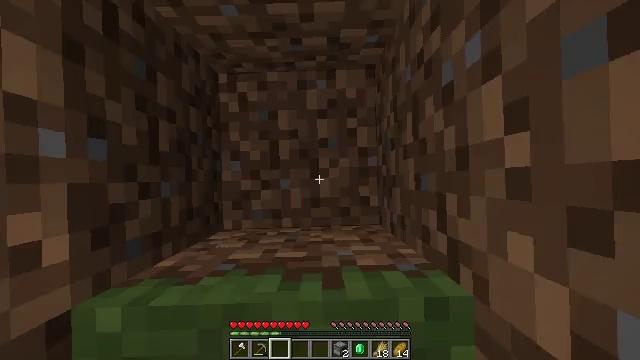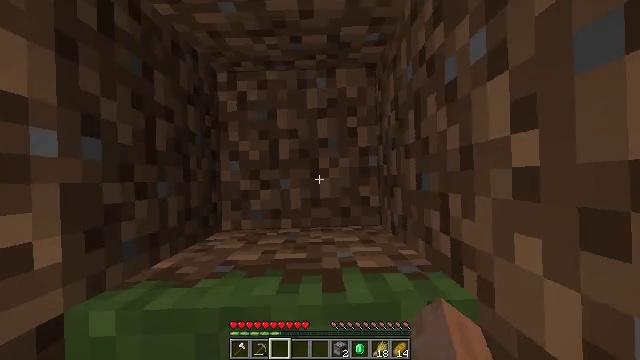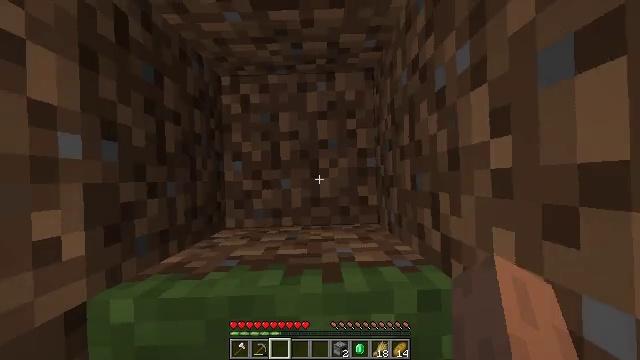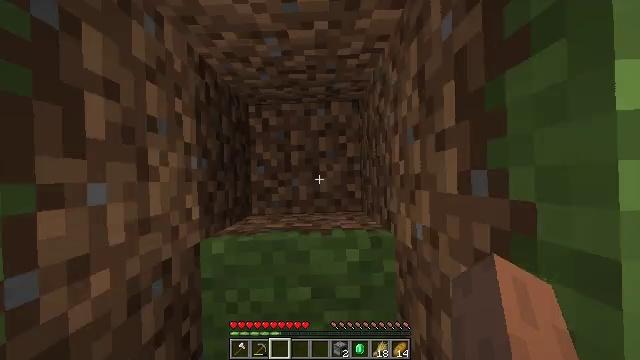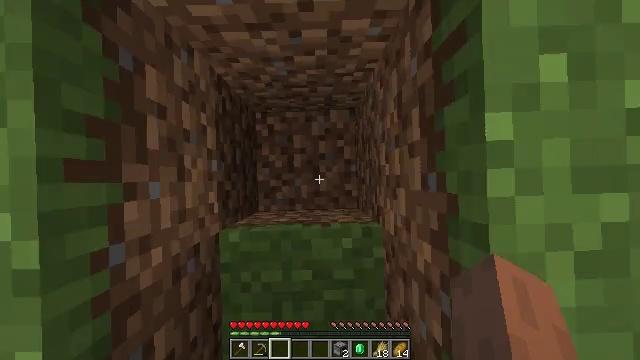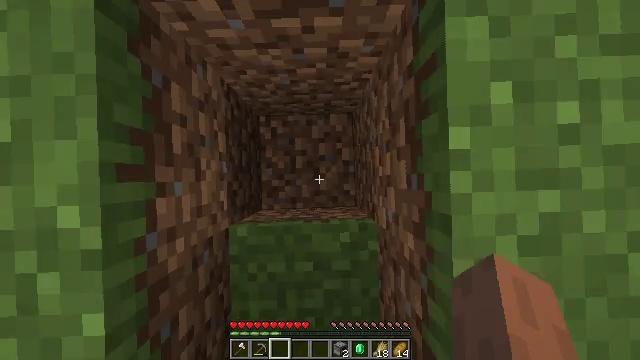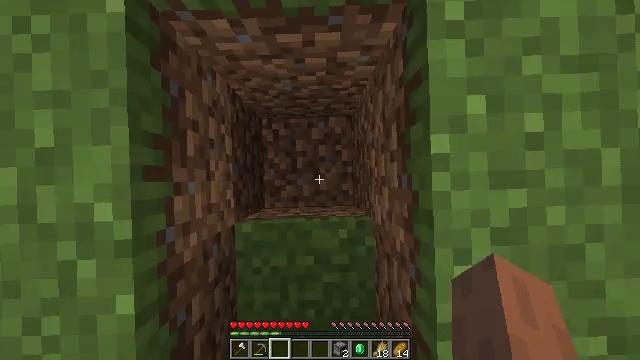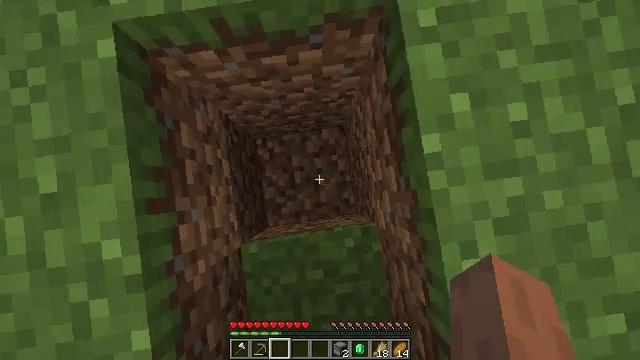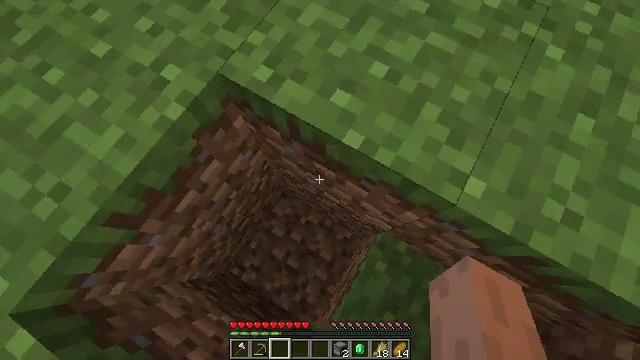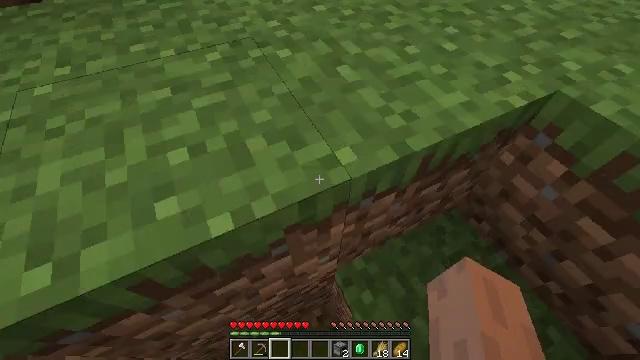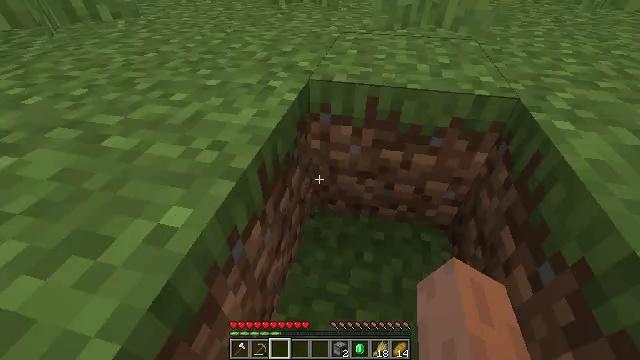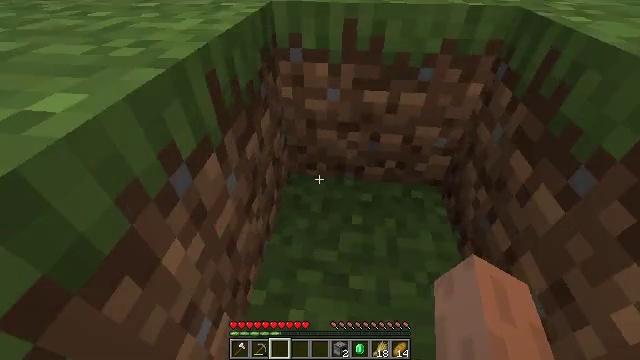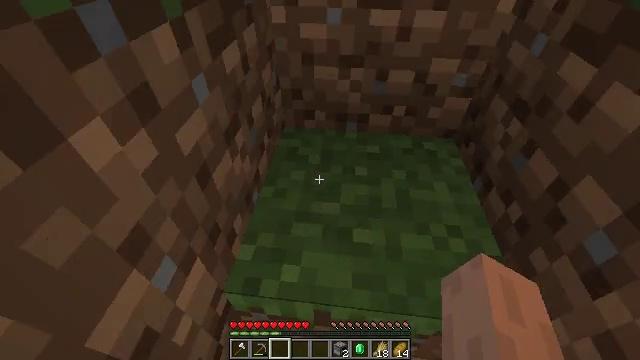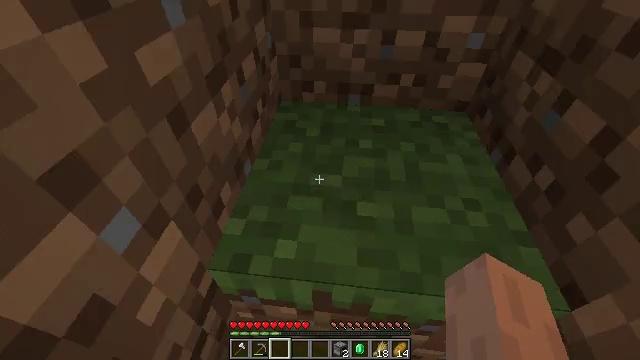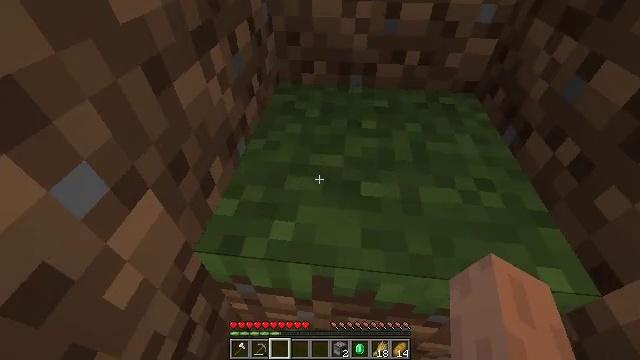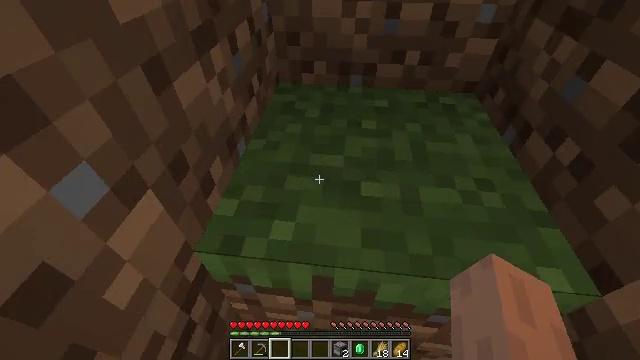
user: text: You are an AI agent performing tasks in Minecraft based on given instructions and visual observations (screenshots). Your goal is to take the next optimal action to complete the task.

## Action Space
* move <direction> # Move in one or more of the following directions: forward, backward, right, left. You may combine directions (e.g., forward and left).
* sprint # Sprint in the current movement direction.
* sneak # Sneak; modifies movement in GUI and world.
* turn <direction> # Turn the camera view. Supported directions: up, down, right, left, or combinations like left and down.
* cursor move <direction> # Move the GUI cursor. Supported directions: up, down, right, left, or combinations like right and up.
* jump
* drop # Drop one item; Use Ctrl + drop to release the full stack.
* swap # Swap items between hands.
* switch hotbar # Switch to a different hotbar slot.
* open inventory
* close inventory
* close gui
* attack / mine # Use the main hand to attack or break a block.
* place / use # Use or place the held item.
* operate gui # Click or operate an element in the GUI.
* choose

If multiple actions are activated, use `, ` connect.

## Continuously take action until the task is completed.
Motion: motion action
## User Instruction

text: Break the green bed to move it.
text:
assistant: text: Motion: jump
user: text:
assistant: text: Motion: jump
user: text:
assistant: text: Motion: jump
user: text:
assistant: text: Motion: jump
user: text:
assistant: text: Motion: jump
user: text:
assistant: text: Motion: jump
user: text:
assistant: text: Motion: turn right and up, jump
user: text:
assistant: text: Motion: turn right and up, jump
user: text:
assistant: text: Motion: turn right and up
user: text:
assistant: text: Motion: turn right and up
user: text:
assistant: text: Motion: turn right
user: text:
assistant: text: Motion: turn down
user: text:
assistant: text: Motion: no_op
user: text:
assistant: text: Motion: no_op
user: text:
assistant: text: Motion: no_op
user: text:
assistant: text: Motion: turn right and up
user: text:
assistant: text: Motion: turn right and up
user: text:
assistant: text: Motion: move forward, turn right and up
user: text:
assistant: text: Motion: move forward, sprint, turn up
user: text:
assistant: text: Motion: move forward, sprint, jump
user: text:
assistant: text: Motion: move forward, sprint, jump
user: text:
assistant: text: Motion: move forward, sprint, turn left and down, jump
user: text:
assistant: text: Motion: move forward, sprint, turn left, jump
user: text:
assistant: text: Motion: move forward, sprint, turn left, jump
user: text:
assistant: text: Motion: move forward, sprint, turn left and up, jump
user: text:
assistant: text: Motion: move forward, sprint, turn left, jump
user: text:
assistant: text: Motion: move forward, sprint, jump
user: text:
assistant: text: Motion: move forward, sprint, jump
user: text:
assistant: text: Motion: move forward, sprint, jump
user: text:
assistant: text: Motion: move forward, sprint, turn left and down, jump